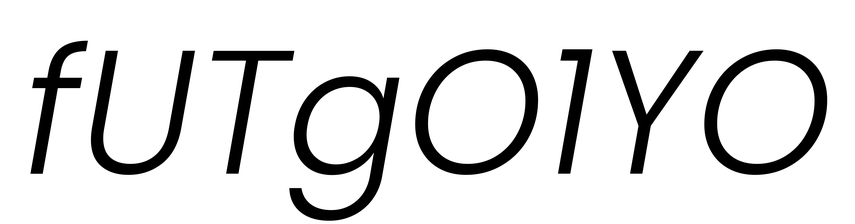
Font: Poppins-LightItalic